Aerial crown-view tile of a tropical tree (Barro Colorado Island, Panama), acquired 20250414:
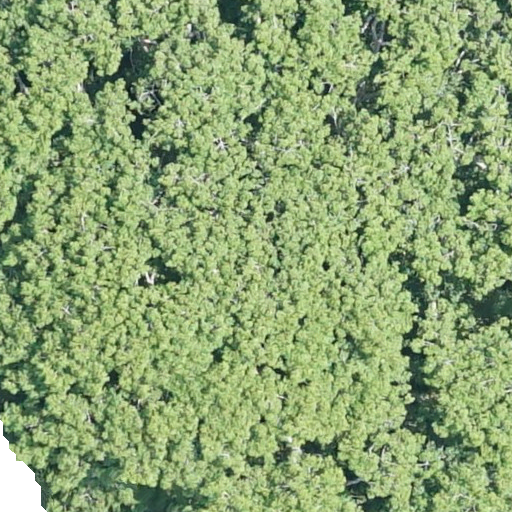
Species: Ceiba pentandra
GBIF accepted scientific name: Ceiba pentandra
Crown area: 909.358 m²